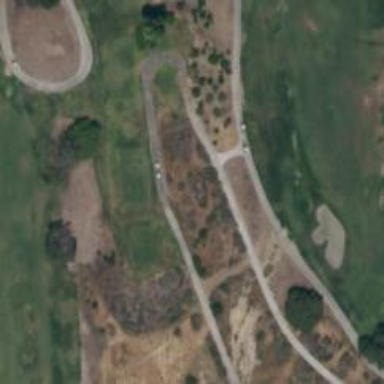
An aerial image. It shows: Service road used as golf cart path.